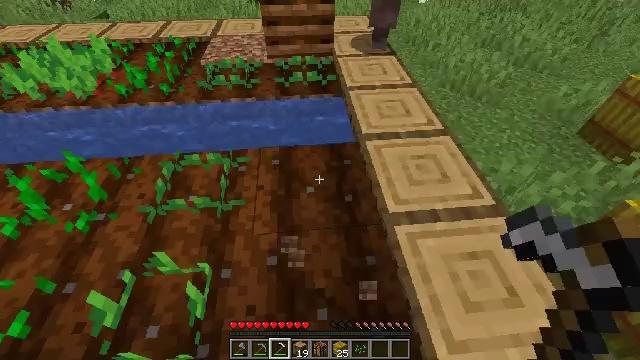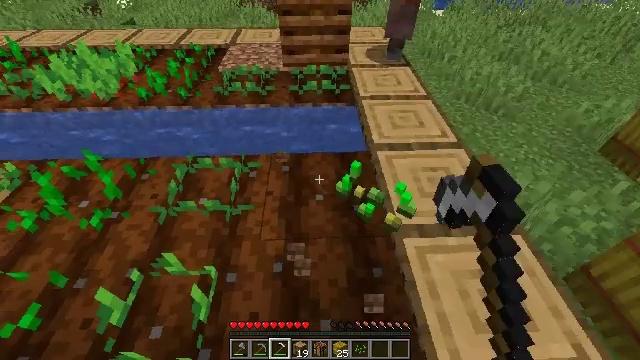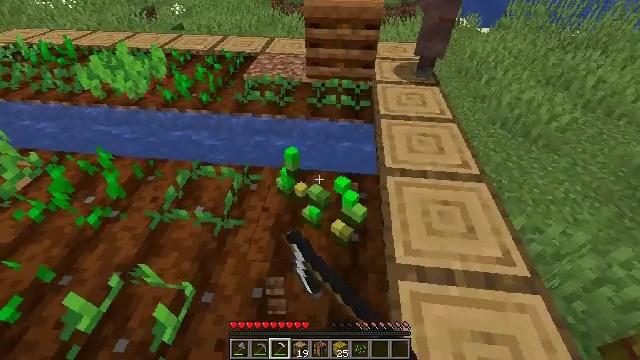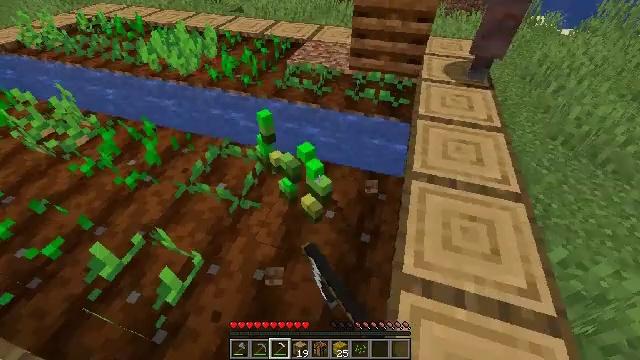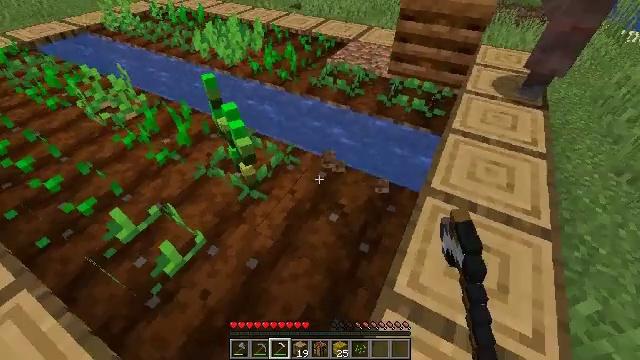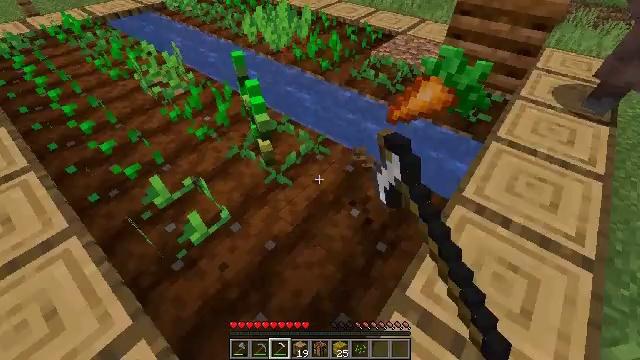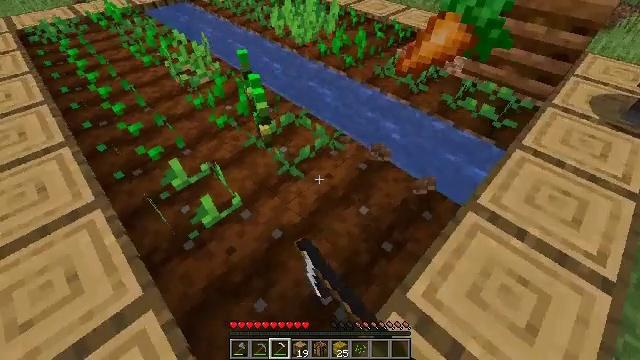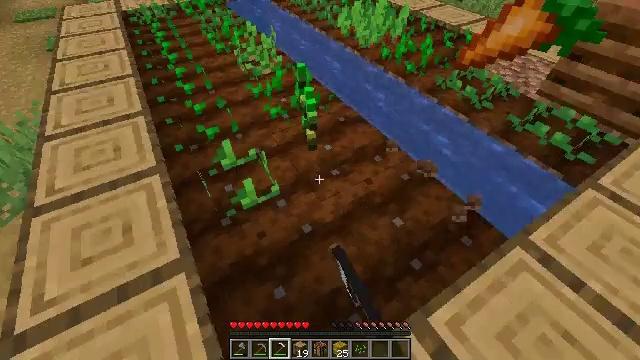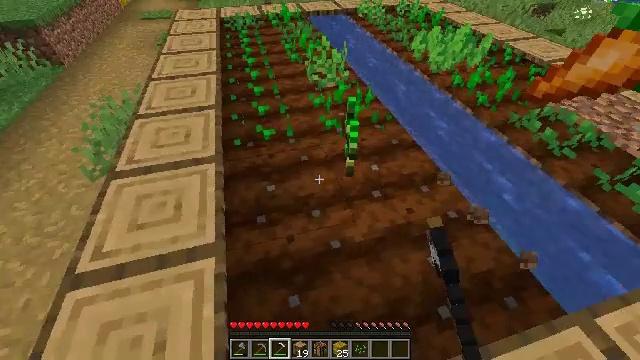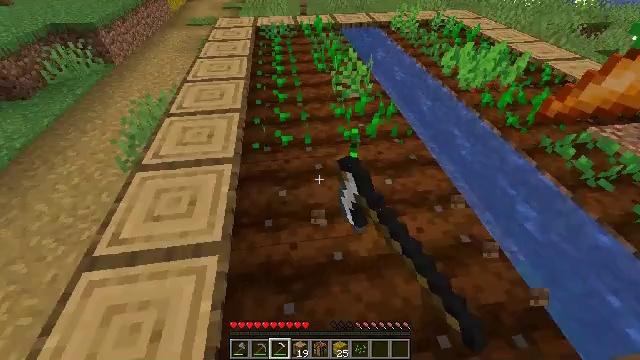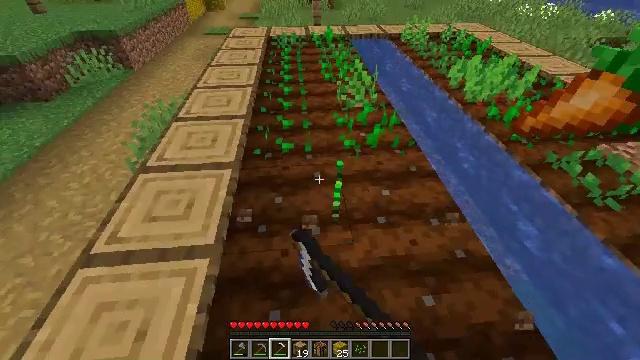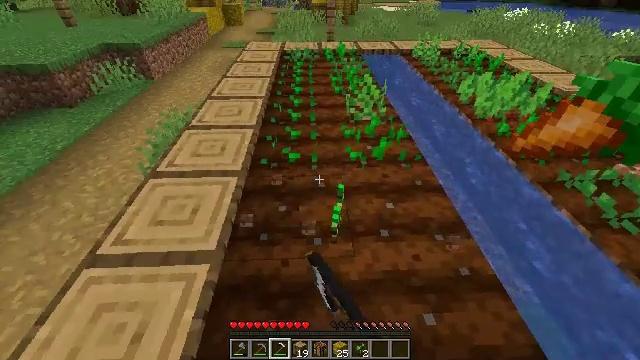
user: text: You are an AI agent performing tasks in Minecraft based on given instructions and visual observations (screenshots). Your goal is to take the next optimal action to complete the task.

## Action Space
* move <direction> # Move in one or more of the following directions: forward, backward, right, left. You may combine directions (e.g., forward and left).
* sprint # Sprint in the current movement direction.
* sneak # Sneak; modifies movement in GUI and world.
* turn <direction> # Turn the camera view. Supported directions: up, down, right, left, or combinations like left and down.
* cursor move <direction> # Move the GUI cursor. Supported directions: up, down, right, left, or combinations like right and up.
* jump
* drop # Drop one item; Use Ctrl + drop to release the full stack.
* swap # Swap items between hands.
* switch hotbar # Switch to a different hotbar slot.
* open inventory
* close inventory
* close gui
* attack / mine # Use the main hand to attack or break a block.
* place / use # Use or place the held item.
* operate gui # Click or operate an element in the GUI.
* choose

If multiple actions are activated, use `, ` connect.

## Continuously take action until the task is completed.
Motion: motion action
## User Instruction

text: Gather carrots from the field.
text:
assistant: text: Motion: move forward and move right, turn left and up, attack / mine
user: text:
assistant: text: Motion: move right, turn left and up, attack / mine
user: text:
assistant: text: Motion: move right, turn left and down, attack / mine
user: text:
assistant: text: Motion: turn left, attack / mine
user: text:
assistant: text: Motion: turn left and down, attack / mine
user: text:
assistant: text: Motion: turn left, attack / mine
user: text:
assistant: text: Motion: turn left, attack / mine
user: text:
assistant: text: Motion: move right, turn left and up, attack / mine
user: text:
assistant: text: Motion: move right, turn left and up, attack / mine
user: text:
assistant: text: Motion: turn left and up, attack / mine
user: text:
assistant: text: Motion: turn left and up, attack / mine
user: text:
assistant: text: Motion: attack / mine